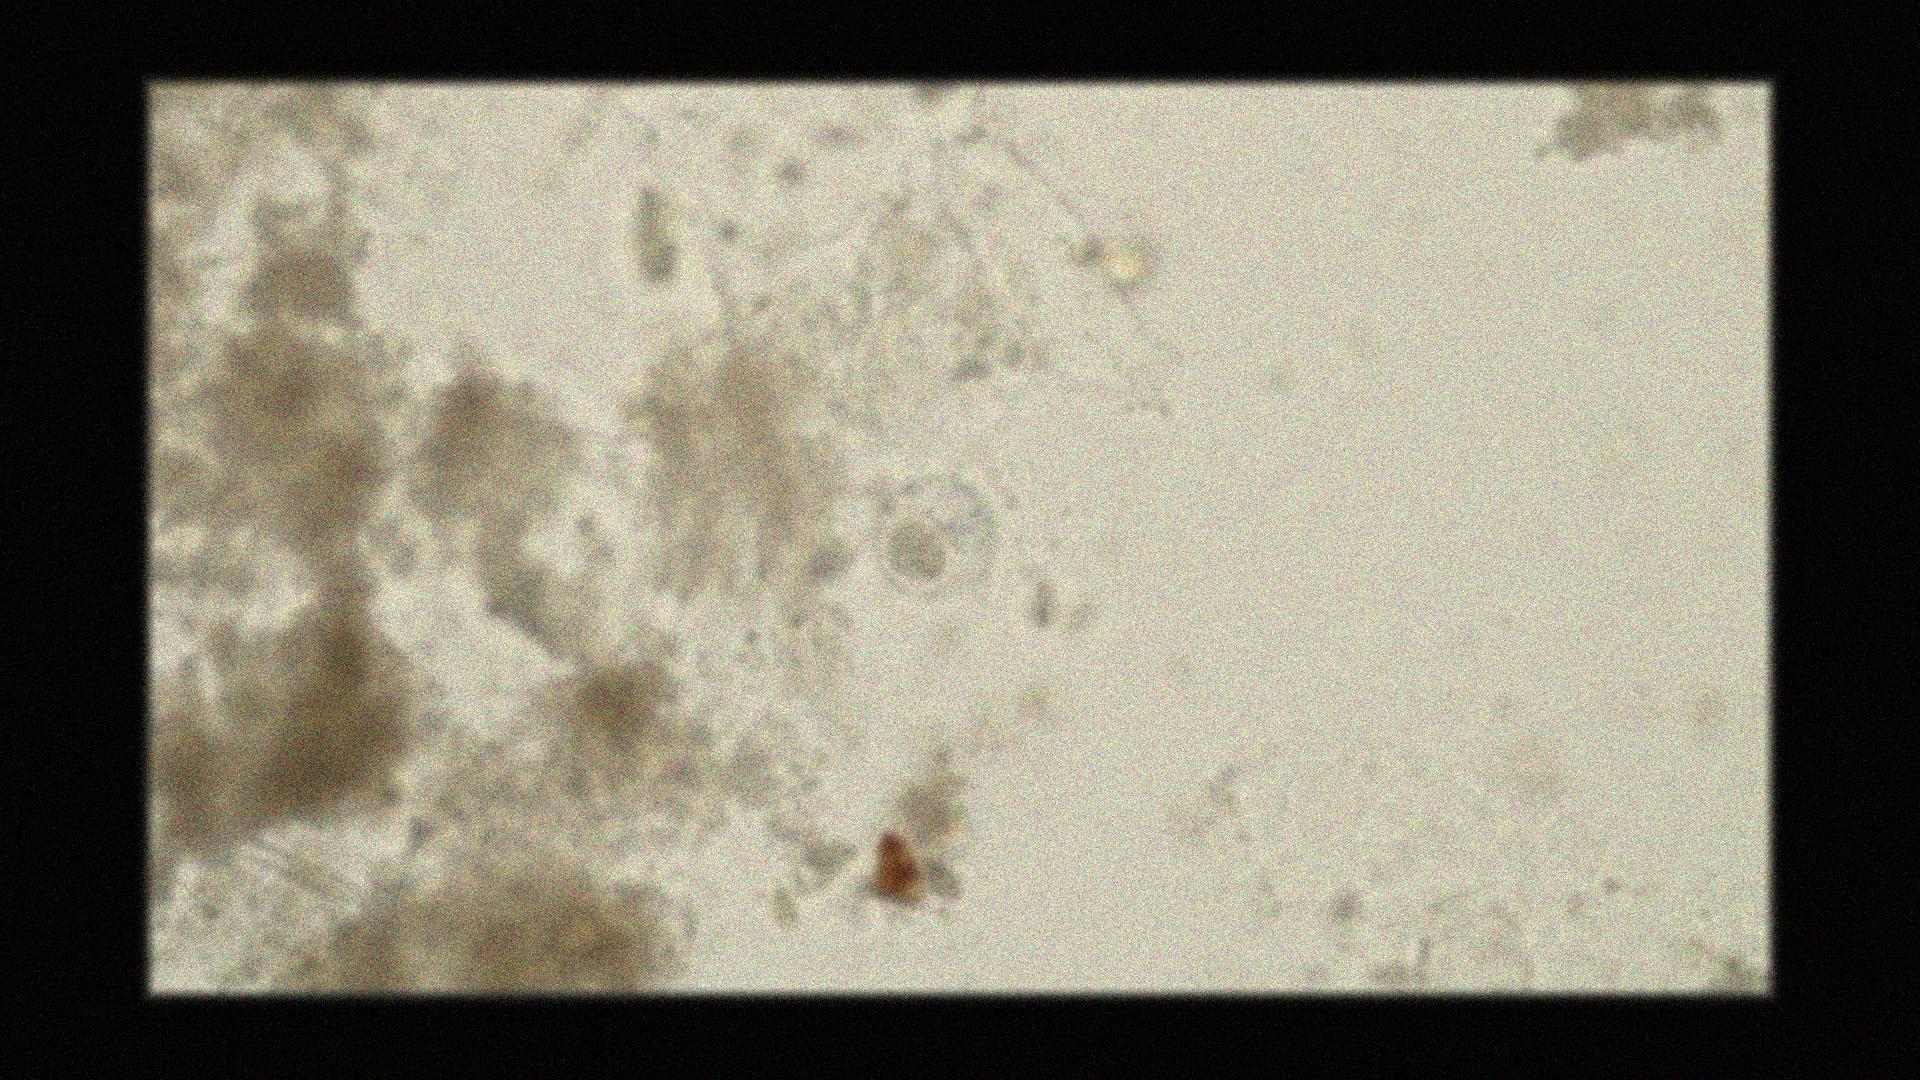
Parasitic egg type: Hymenolepis nana